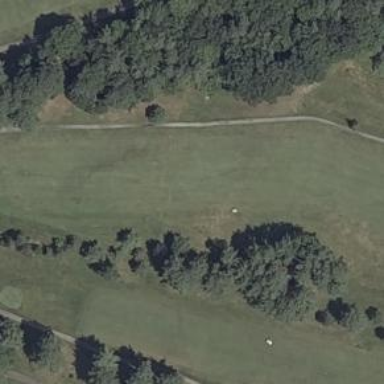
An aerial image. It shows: Golf fairway in the image.